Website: crate-barrel
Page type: payment
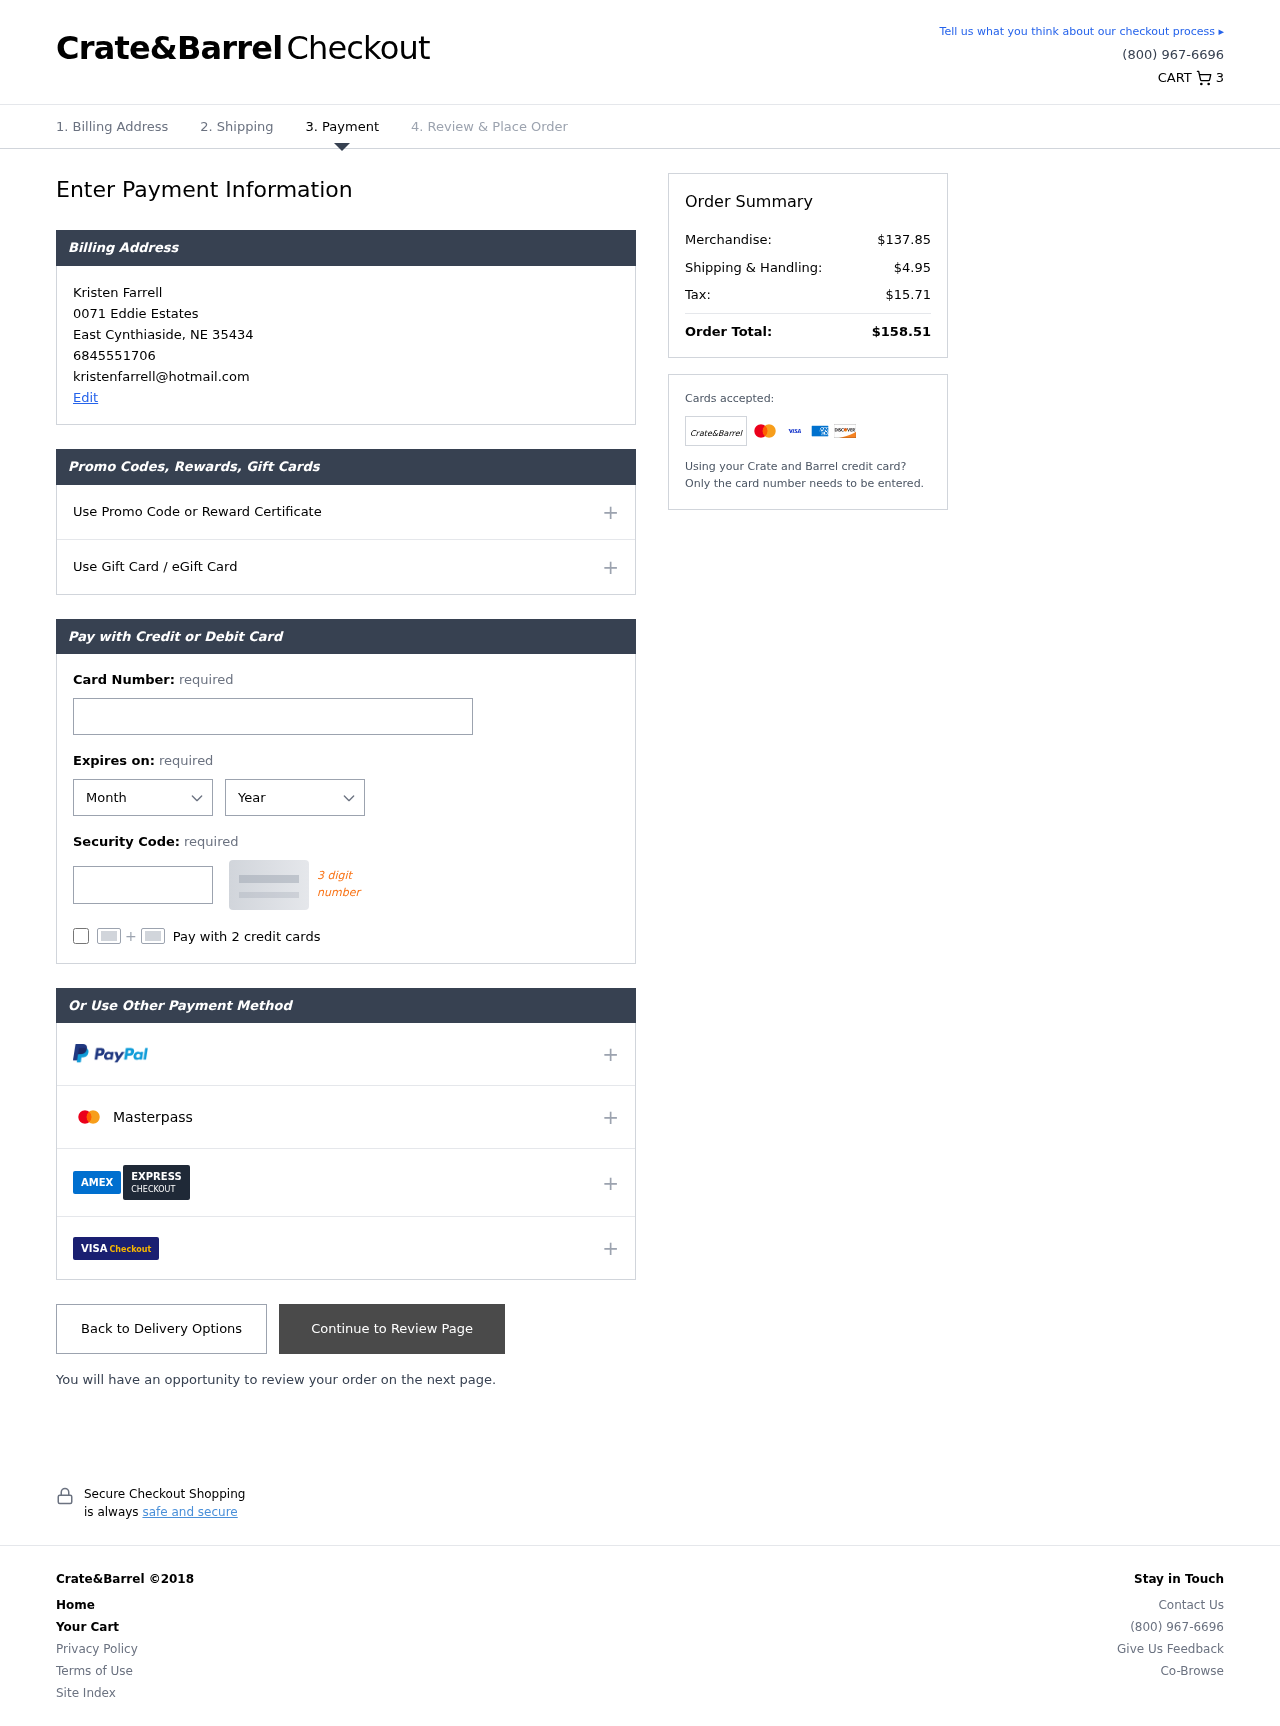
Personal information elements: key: PII_CARD_CVV
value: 467
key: PII_CARD_EXPIRY_MONTH
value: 02
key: PII_CARD_EXPIRY_YEAR
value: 29
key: PII_CARD_NUMBER
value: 6011 1969 0091 5984
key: PII_CITY
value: East Cynthiaside
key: PII_EMAIL
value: kristenfarrell@hotmail.com
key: PII_FULLNAME
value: Kristen Farrell
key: PII_PHONE
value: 6845551706
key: PII_POSTCODE
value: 35434
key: PII_STATE_ABBR
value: NE
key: PII_STREET
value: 0071 Eddie Estates
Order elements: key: ORDER_NUM_ITEMS
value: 3
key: ORDER_SUBTOTAL
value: $137.85
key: ORDER_SHIPPING_COST
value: $4.95
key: ORDER_TAX
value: $15.71
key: ORDER_TOTAL
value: $158.51